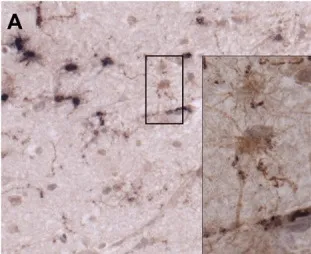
Immunohistochemical staining for microglia. (A) Frontal cortex stained for Iba-1 (brown) and CD68 (black). Most microglia in this field contain large deposits of CD68 immunoreactivity and shirt, thick processes, indicating activation. By contrast, occasional surveilling microglia, are also present. The black box surrounds two such cells, whose somas and long, fine processes are apparent in the inset. Bar = 100 microns for (A,B). Inset is photographed at three times greater magnification in a stack spanning the thickness of the tissue at 0.25-micron intervals. The "Deep Focus" feature of Neurolucida 360 (MBF Bioscience) was used to combine the best focused objects from each layer of the stack into a single layer.
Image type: pathology (immunostaining)